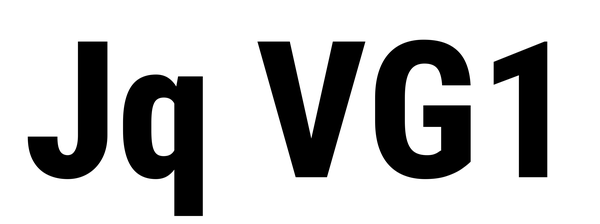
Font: Roboto_Condensed_ExtraBold